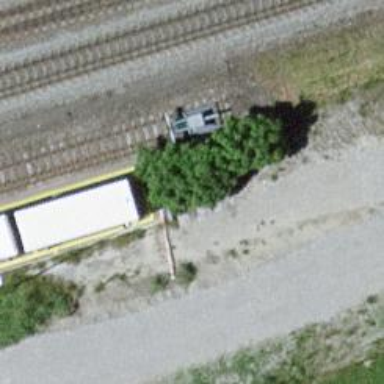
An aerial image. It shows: Railway buffer stop.